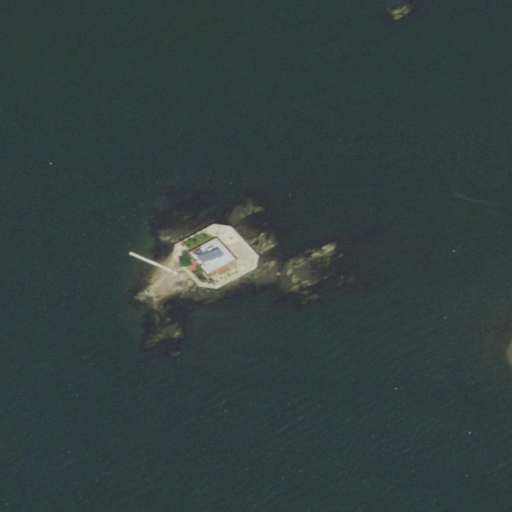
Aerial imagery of island in New York named Columbia Island containing open water, barren land, and high intensity development